Interaction volume radius: 10 \u00c5
Interaction volume height: 20 \u00c5
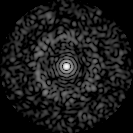
Disorder parameter: 0.8236